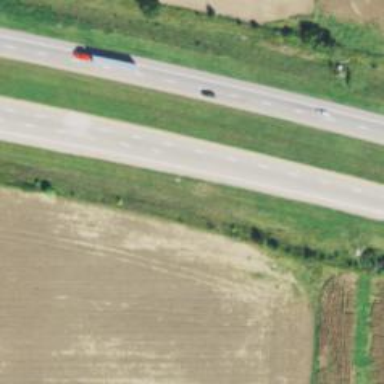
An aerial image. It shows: Motorway.